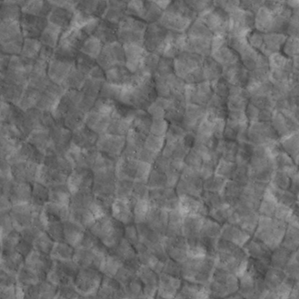
Label: non_frost